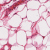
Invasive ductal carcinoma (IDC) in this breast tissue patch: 0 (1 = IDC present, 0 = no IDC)